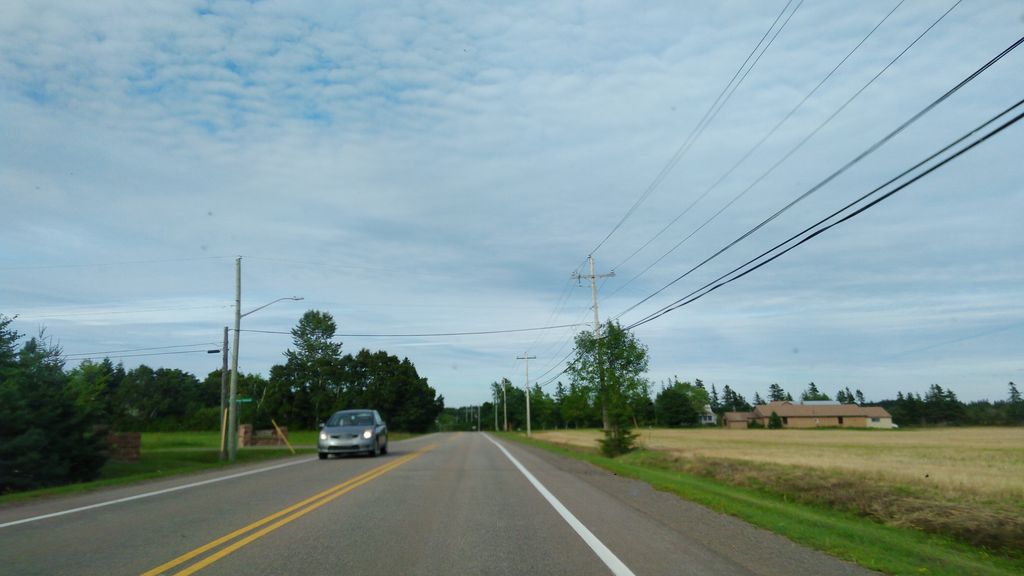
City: charlottetown